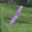
Label: 1